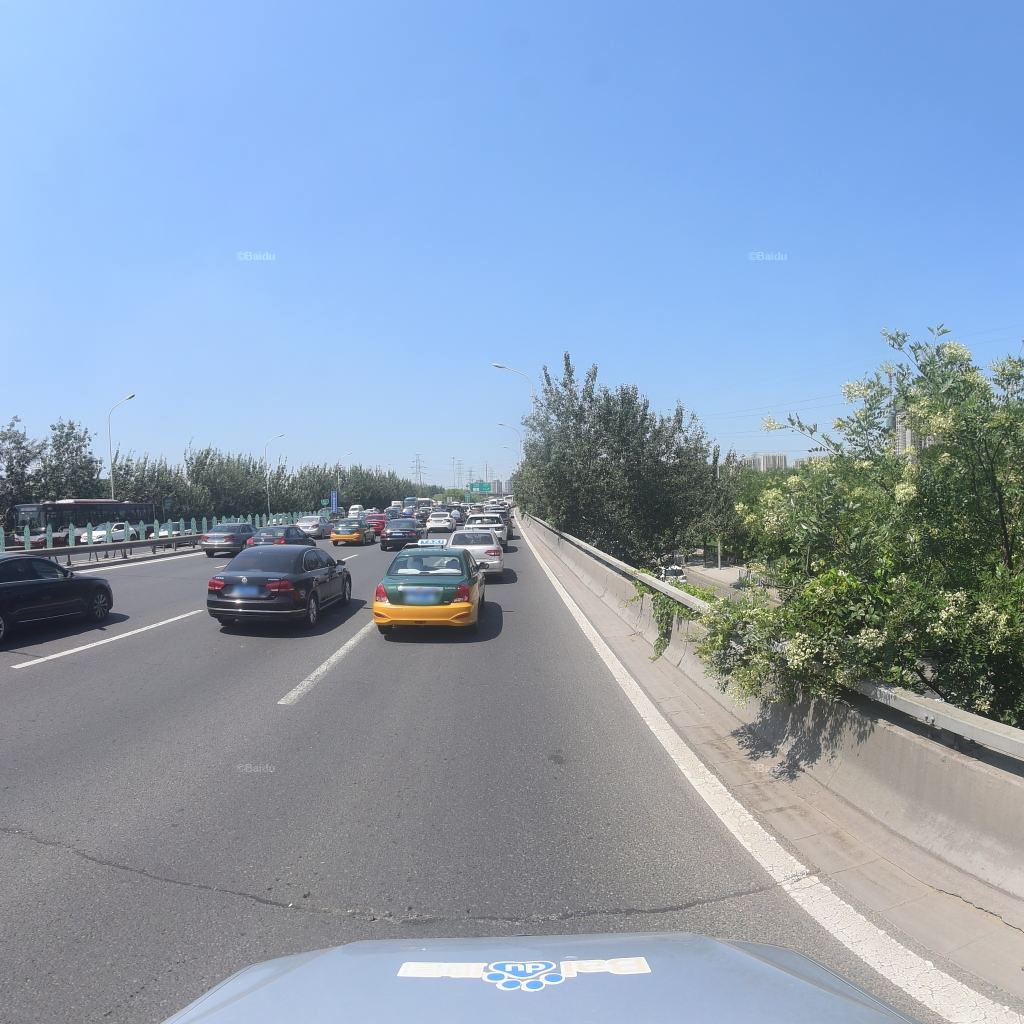
Region: Fengtai
Road damage annotations: transverse patch, transverse patch